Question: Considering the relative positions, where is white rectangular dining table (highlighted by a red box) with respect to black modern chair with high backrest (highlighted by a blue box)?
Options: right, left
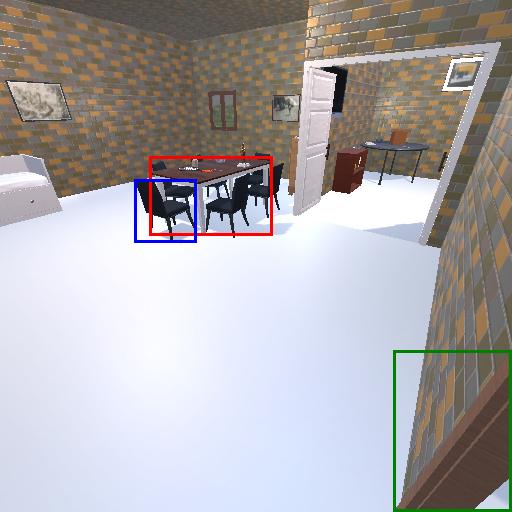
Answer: right